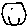
Label: smiley face